Field crop: maize
Growth stage: 2
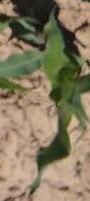
Species: maize